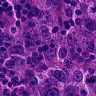
Metastatic tissue present: yes